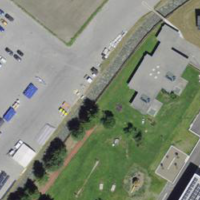
EUNIS habitat code: 54
Species observed at this site:
Motacilla alba
Passer domesticus
Parus major
Spinus spinus
Turdus merula